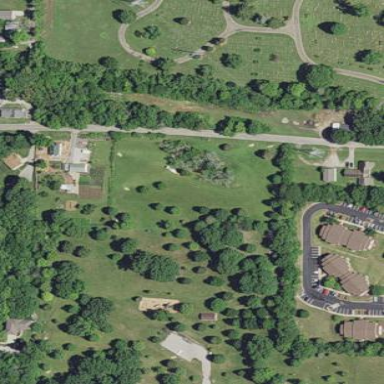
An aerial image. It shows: Park with disc golf facilities.